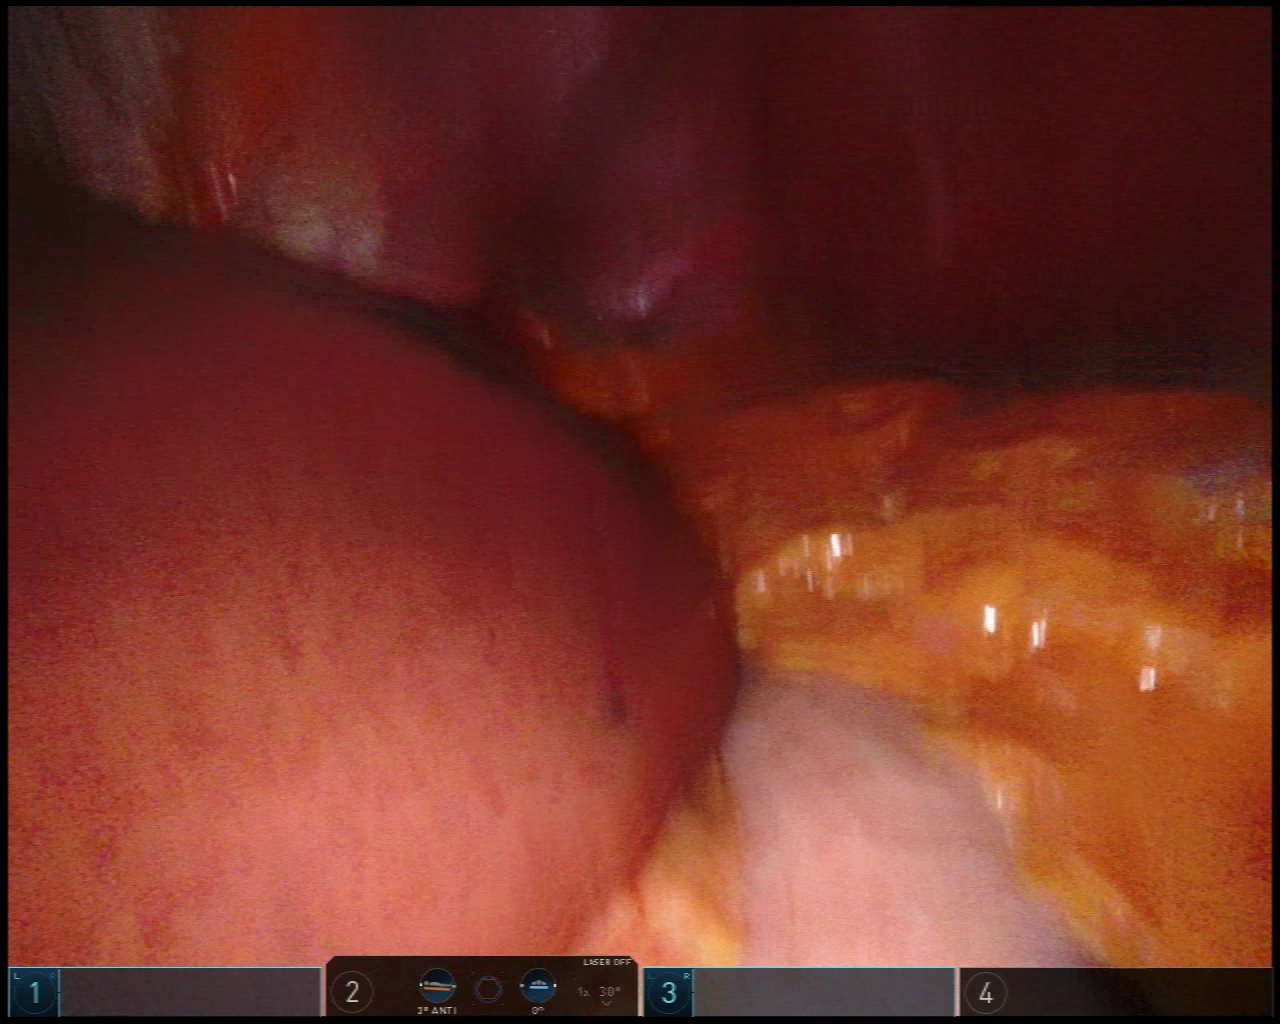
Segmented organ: liver
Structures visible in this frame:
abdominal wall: yes
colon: yes
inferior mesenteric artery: no
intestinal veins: no
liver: yes
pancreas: no
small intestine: no
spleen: no
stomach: yes
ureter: no
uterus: no
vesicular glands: no